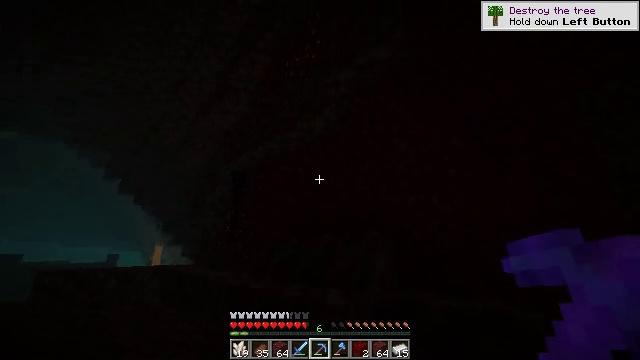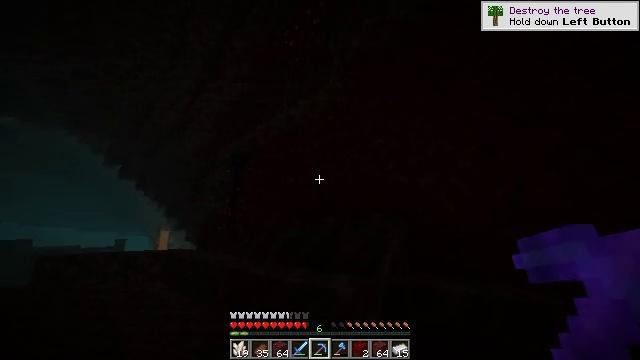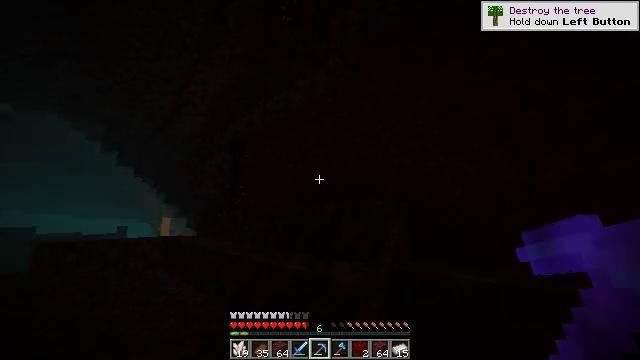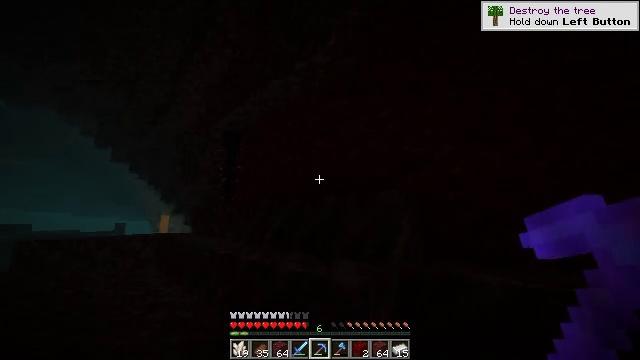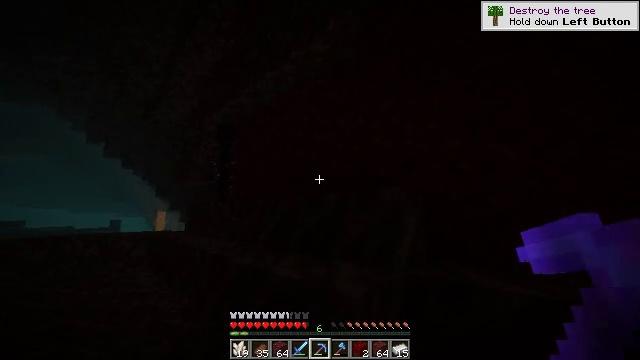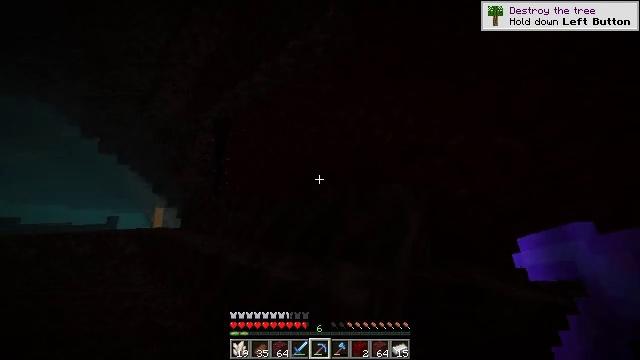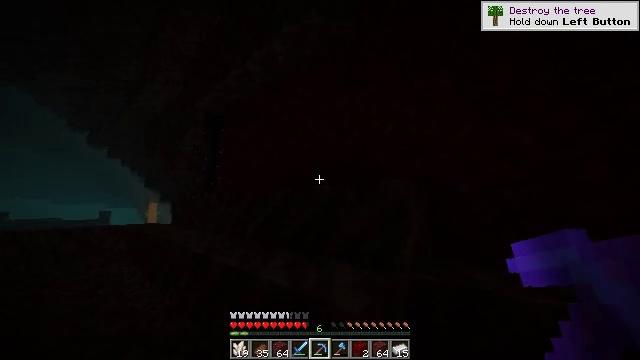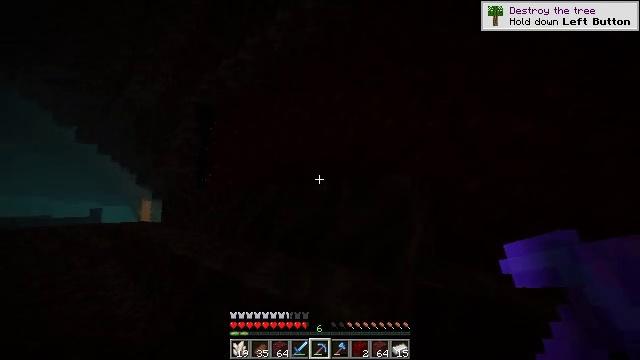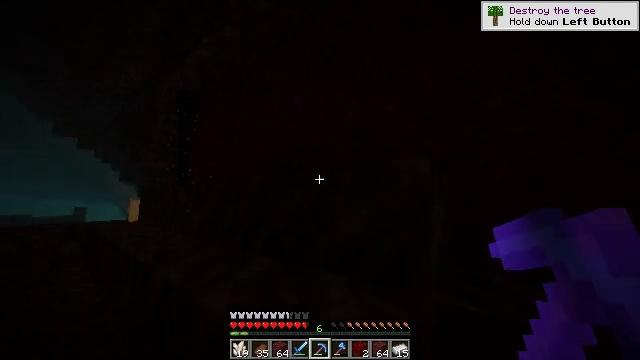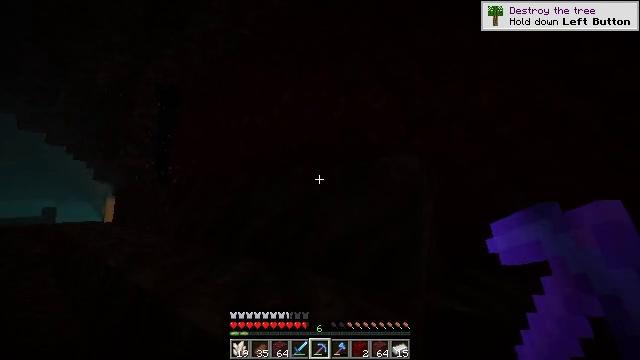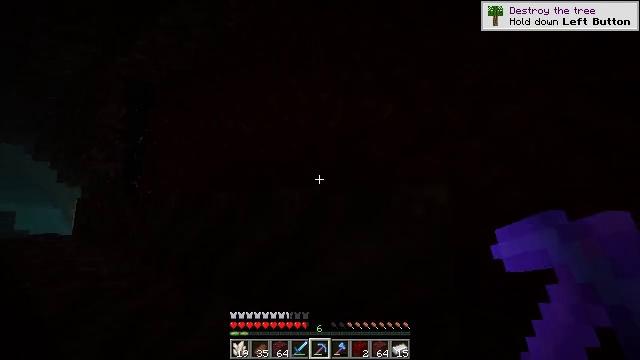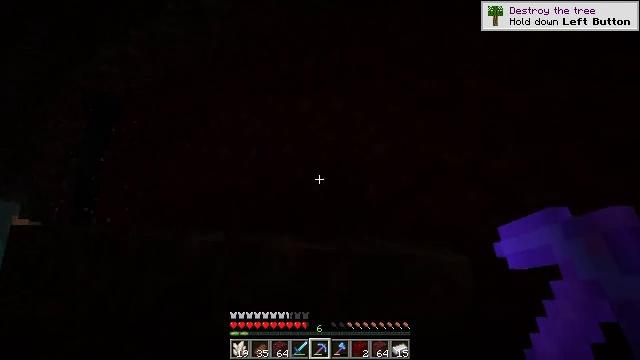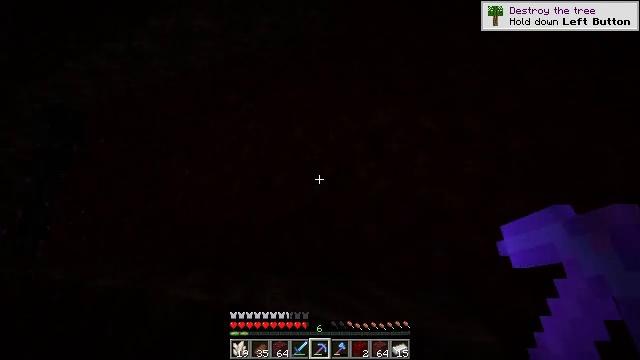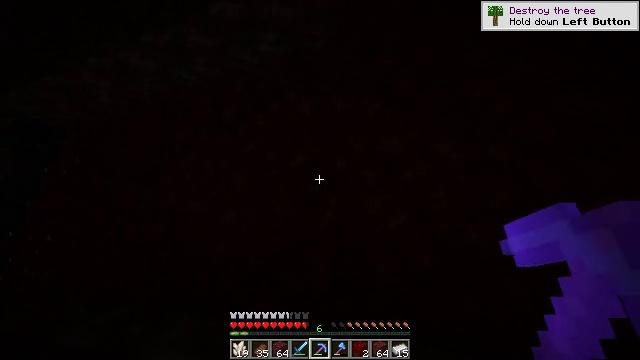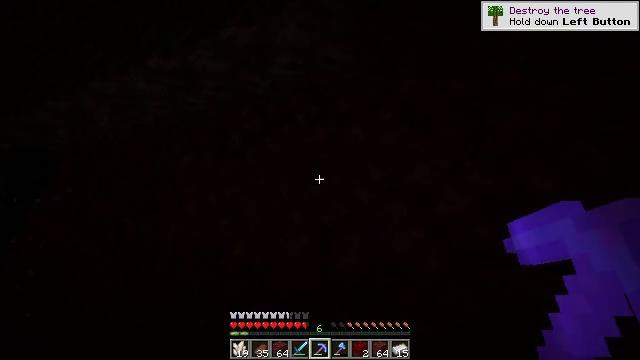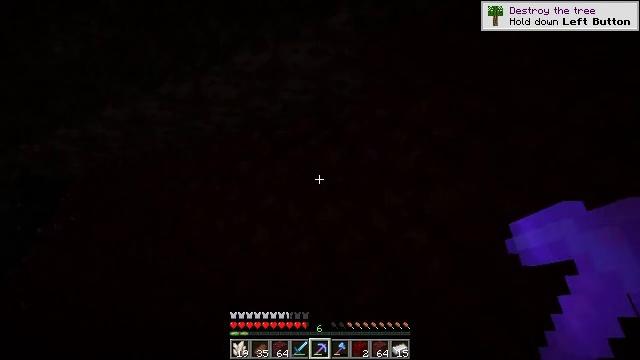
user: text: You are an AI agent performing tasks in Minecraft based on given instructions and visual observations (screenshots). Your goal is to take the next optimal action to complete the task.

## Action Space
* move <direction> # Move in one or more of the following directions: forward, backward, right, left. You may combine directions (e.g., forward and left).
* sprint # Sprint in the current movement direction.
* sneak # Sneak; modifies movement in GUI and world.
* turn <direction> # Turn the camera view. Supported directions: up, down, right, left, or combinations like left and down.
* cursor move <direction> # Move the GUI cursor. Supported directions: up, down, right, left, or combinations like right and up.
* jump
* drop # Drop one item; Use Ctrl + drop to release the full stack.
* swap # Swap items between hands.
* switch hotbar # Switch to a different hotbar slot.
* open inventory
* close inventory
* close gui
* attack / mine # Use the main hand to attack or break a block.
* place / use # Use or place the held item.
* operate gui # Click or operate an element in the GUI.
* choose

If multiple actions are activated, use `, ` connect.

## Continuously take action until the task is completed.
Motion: motion action
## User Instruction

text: Mine the soul sand in the Nether.
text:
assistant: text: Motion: move forward, sprint, turn down
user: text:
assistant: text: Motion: move forward, sprint, turn down
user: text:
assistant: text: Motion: move forward, sprint
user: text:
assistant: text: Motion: move forward, sprint
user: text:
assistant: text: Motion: move forward, sprint
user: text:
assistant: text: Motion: move forward, turn down
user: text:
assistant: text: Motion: move forward
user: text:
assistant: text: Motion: move forward, turn right
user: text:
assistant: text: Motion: move forward, turn right
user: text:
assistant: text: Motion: move forward, turn right, jump
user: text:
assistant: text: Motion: move forward, turn right and up, jump
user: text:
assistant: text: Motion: move forward, turn right and up, jump
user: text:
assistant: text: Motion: move forward, turn right and up, jump
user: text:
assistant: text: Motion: move forward, turn up, jump
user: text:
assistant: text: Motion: move forward, turn left and up, jump
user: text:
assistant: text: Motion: move forward, turn up, jump
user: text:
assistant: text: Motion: move forward, turn up, jump
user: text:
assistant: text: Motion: move forward, turn up, jump
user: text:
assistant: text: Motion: move forward, sprint, turn up, jump
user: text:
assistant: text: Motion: move forward, sprint, turn up, jump
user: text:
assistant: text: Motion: move forward, sprint, turn up, jump
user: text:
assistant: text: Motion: move forward, sprint, turn up, jump
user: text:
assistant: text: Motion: move forward, sprint, turn up, jump
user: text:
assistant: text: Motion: move forward, turn up, jump
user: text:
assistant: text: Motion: move forward, turn up
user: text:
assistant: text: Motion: turn up
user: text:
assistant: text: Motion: turn right and up
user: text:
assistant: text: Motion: turn right and up
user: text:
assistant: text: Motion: turn right and up, attack / mine
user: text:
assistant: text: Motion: turn right and up, attack / mine